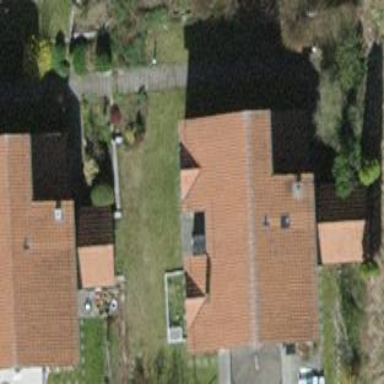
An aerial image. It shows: Building with tiled roof.